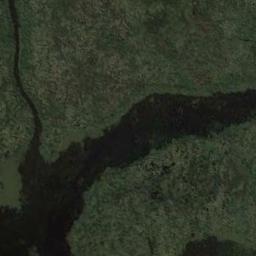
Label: wetland